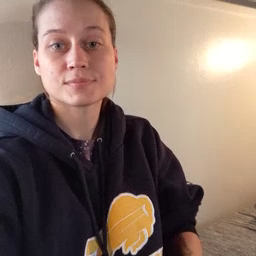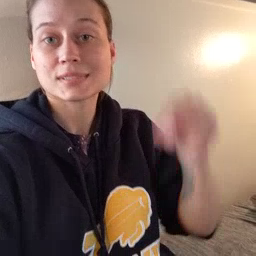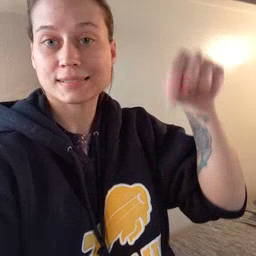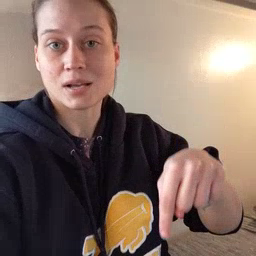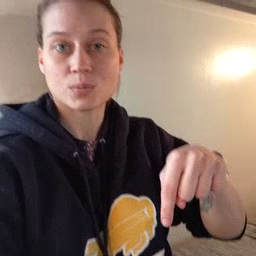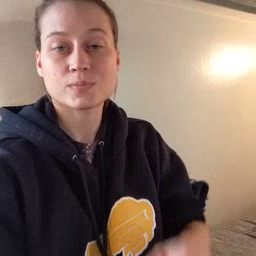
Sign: down